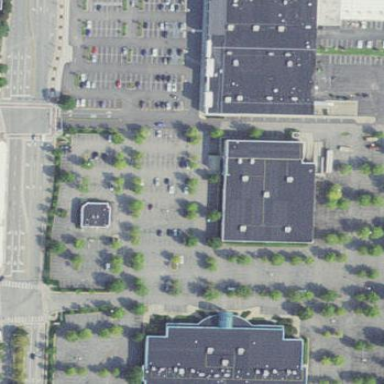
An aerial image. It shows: Retail area.